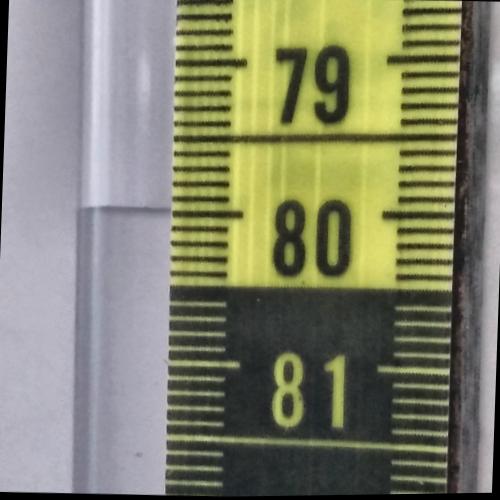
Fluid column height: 80.0 cm